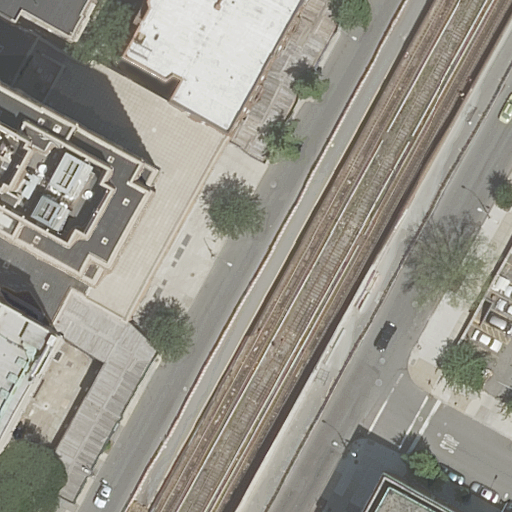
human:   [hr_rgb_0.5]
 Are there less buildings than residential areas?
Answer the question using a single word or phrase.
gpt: no

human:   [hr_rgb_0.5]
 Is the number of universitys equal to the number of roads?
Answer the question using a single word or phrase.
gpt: no

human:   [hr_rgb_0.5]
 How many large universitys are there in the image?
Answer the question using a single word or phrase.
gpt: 1

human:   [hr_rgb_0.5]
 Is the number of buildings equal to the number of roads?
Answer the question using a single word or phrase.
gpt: no

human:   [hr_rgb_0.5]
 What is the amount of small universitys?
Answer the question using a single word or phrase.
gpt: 1

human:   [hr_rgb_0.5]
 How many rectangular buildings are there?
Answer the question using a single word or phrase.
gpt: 3

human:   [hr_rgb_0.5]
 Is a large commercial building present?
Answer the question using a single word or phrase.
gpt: no

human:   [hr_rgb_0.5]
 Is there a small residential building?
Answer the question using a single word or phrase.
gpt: yes

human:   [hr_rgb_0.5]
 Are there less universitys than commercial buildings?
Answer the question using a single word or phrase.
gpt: no

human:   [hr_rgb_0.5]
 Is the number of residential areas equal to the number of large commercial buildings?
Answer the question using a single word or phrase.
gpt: no

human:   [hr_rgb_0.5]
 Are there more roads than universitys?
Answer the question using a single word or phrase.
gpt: yes

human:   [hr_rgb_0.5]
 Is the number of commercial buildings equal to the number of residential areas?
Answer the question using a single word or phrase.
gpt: no

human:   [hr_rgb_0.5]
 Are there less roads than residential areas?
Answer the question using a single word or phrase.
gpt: no

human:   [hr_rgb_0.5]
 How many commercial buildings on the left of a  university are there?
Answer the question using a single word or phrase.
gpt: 0

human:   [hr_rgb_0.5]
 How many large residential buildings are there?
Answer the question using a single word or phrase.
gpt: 3

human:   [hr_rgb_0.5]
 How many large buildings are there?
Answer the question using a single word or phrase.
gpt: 3

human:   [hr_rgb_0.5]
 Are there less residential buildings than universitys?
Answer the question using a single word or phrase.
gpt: no

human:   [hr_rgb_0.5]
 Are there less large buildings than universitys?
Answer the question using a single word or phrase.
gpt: no

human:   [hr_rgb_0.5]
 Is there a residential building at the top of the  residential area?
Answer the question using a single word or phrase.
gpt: yes

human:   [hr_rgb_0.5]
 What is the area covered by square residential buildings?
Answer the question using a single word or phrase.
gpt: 0m2

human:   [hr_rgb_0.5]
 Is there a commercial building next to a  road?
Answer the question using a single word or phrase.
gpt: no

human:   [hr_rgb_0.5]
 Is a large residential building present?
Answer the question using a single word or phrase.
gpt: yes

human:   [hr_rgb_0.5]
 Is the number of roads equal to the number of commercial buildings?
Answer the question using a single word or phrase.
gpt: no

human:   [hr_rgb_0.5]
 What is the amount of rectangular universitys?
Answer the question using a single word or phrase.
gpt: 2

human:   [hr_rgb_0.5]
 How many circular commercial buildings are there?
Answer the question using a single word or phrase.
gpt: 0

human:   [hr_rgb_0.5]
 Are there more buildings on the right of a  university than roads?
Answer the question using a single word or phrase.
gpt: no

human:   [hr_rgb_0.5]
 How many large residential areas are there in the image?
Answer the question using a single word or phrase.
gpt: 1

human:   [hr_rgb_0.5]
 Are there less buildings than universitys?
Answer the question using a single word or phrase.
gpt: no

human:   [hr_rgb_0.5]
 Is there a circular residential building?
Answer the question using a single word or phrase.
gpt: no

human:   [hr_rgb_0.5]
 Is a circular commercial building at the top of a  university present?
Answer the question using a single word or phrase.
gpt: no

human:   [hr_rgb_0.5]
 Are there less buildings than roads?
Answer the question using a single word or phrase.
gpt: no

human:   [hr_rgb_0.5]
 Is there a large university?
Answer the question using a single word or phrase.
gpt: yes

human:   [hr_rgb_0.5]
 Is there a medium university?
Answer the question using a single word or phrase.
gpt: no

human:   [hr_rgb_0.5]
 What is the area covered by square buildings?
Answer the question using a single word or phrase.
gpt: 0m2

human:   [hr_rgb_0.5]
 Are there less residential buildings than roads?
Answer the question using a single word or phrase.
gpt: no

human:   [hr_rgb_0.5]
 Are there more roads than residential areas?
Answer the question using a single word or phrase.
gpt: yes